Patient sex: F
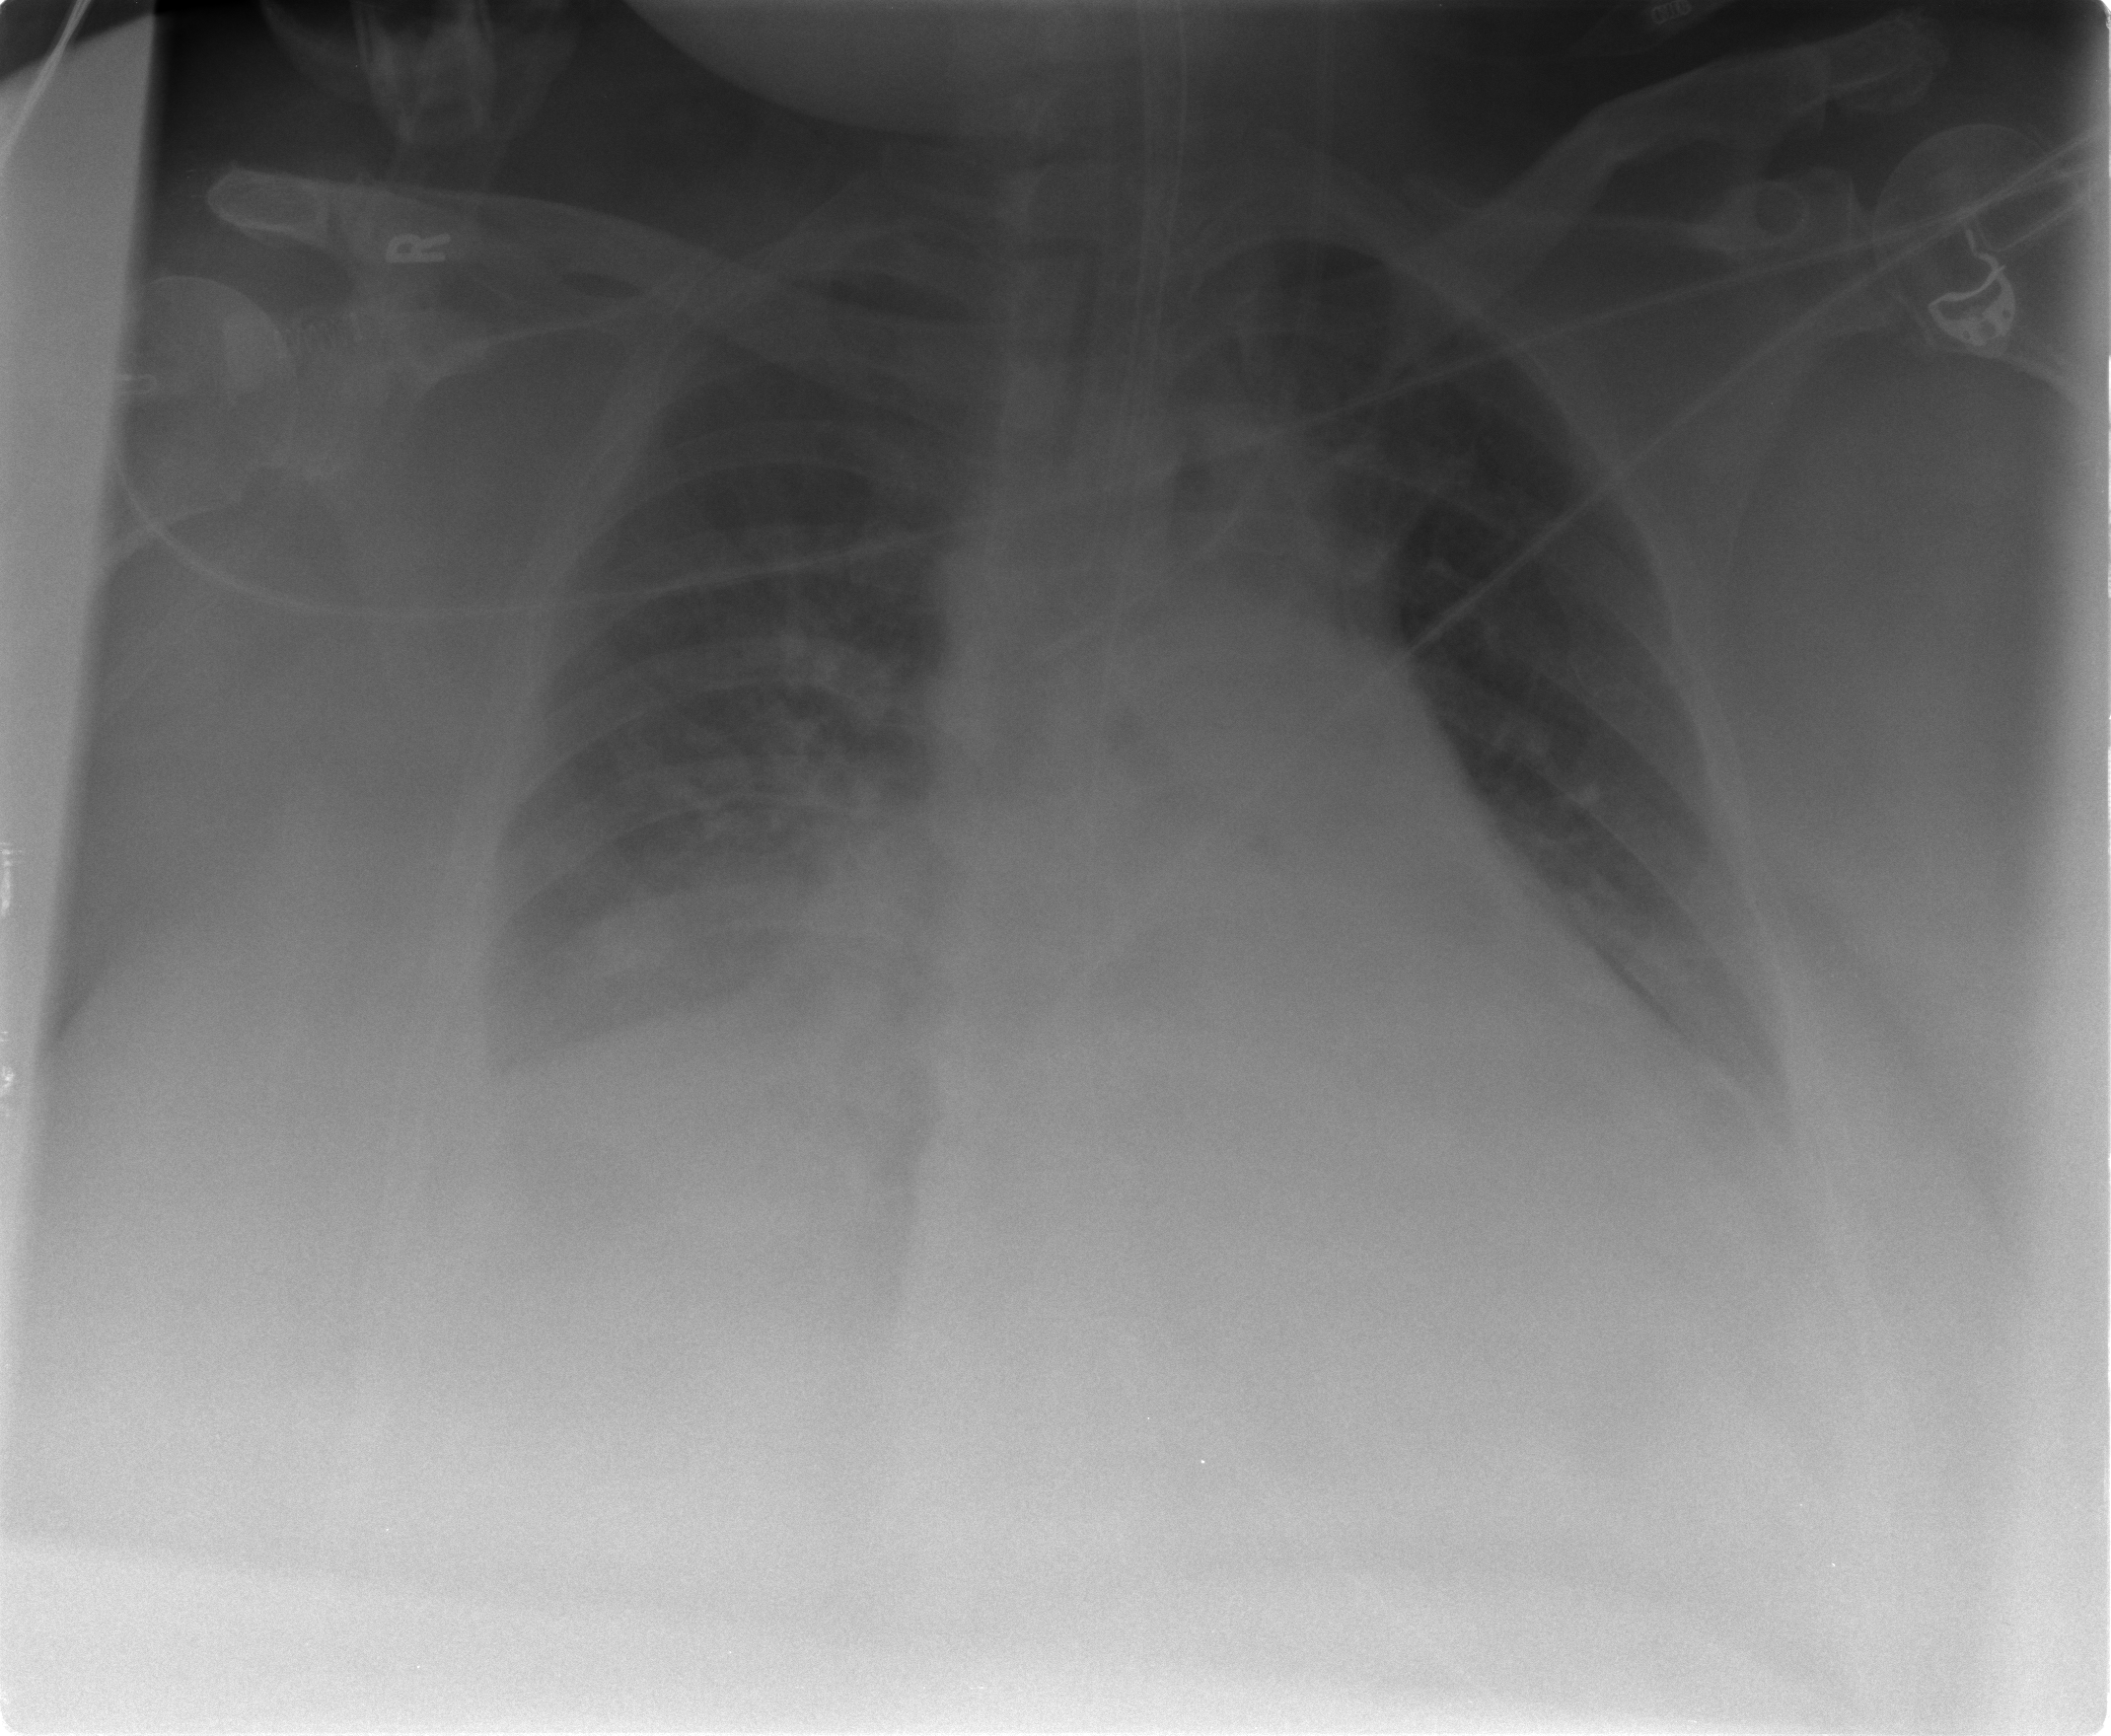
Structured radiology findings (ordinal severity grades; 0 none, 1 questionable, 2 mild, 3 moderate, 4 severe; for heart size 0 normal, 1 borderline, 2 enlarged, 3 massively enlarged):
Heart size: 2
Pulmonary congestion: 3
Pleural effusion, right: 3
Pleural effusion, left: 2
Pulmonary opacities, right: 2
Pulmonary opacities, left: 0
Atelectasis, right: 3
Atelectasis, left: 2